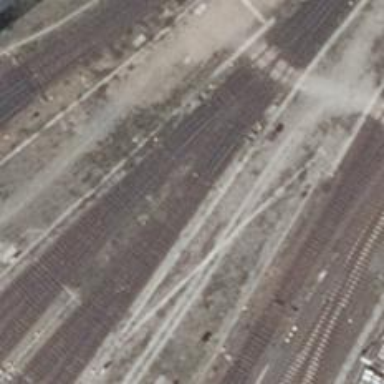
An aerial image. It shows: Railway yard with electrified contact lines.